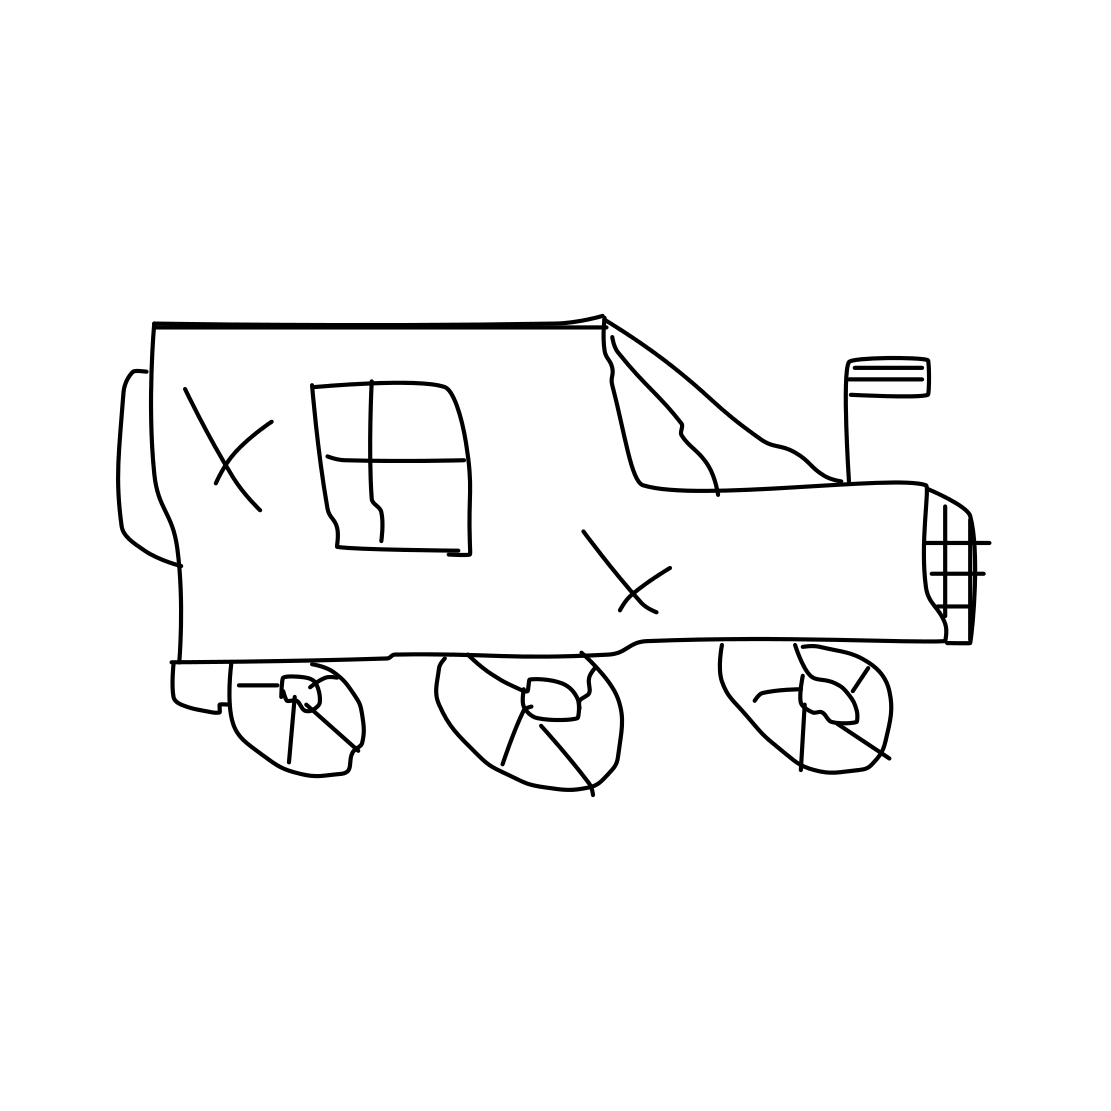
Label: truck